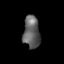
Tissue: lung
Cell type: Epithelial cells
Senescence score: 0.1512
Nuclear area (px): 520
Mean DAPI intensity: 97.475